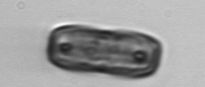
Label: Ephemera